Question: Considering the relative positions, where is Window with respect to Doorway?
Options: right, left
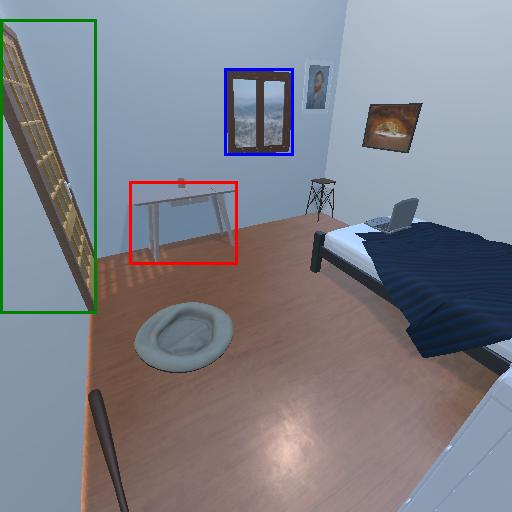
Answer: right